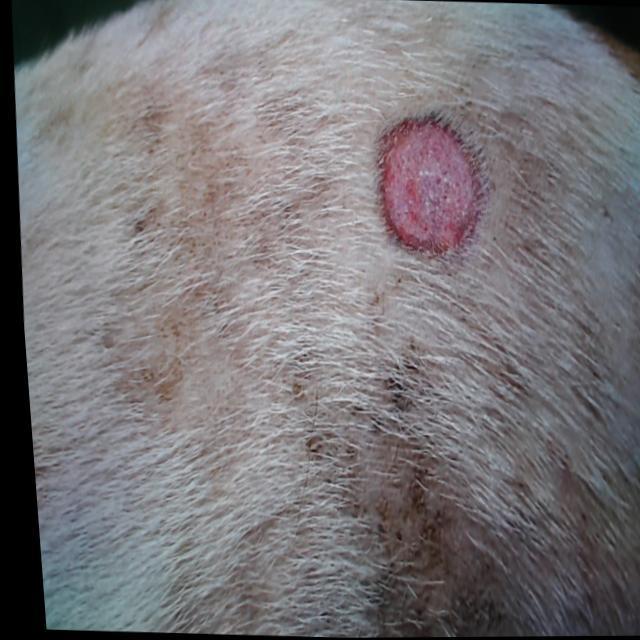
Canine ringworm (Dermatophytosis) — fungal infection caused by Microsporum or Trichophyton. Presents with circular alopecia, scaling, crusting, and broken hairs.